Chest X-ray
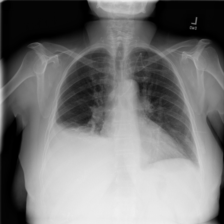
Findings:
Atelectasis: positive
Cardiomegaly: negative
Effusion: positive
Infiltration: negative
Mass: negative
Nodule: negative
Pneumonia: negative
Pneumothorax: negative
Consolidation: positive
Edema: negative
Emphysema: negative
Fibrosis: negative
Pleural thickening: negative
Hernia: negative